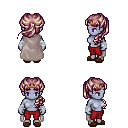
a pixel art fantasy rpg character, female body template, dark elf, purple skin, gray cape, red pants, white blonde princess hairstyle, bronze tiara, white cloth bandages, brown slippers, four views (front, back, left, right), 2x2 character sprite sheet, small pixel art, hard edges, no anti-aliasing